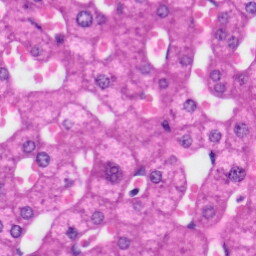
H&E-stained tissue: Liver